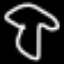
Label: mushroom